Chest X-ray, PA view. Patient: 19 years old, sex F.
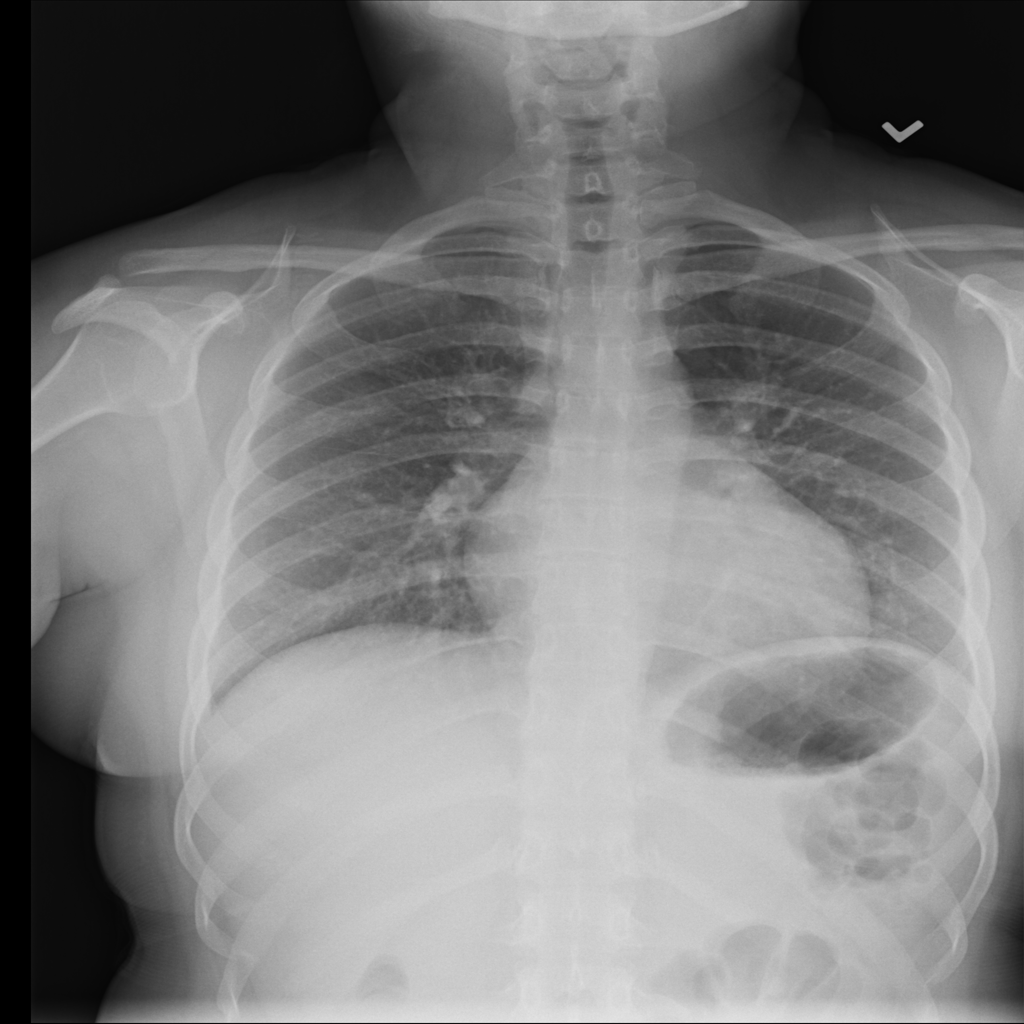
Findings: Cardiomegaly, Effusion